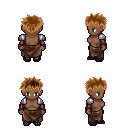
a pixel art fantasy rpg character, female body template, human, dark skin, steel arm armor, robe skirt, brown bedhead hairstyle, cloth bracers, ghillies, four views (front, back, left, right), 2x2 character sprite sheet, small pixel art, hard edges, no anti-aliasing